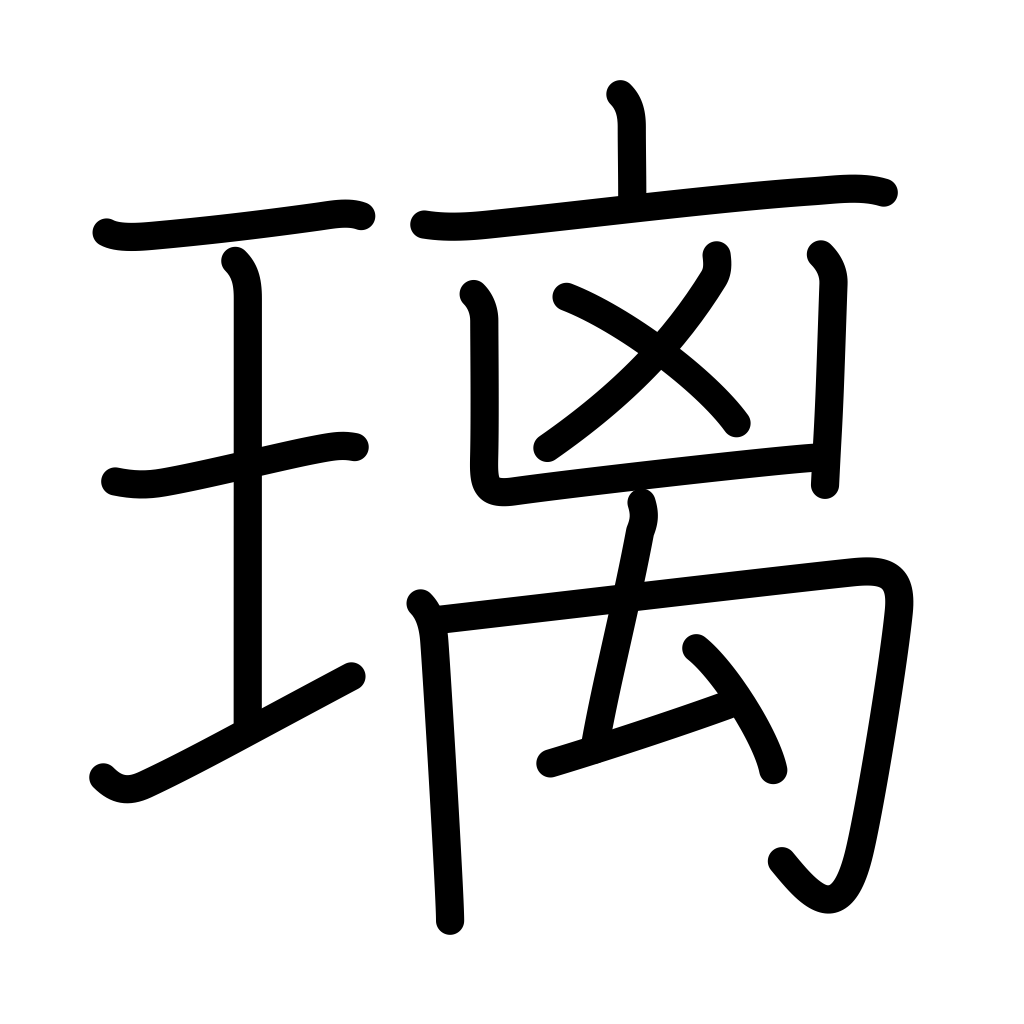
Meaning: glassy, lapis lazuli